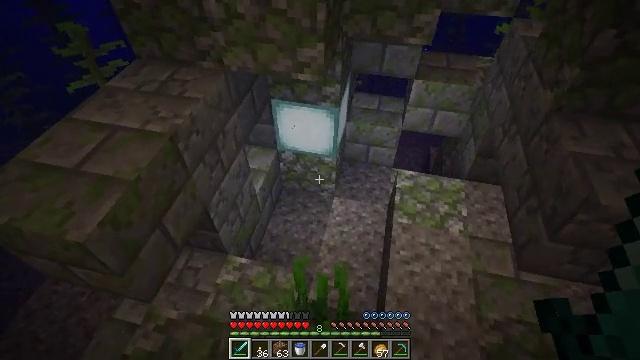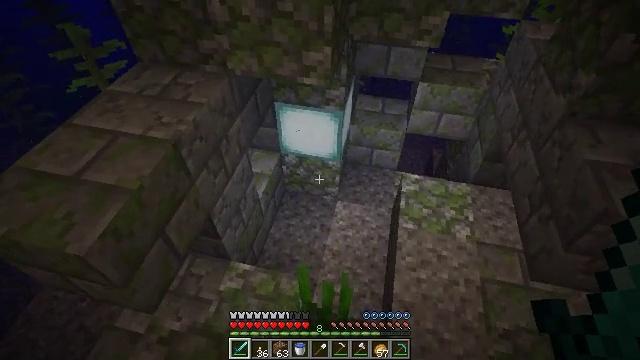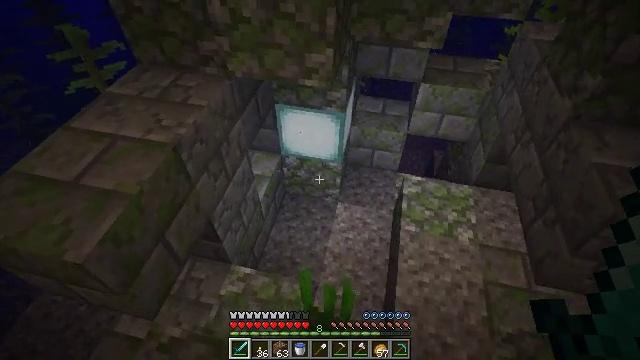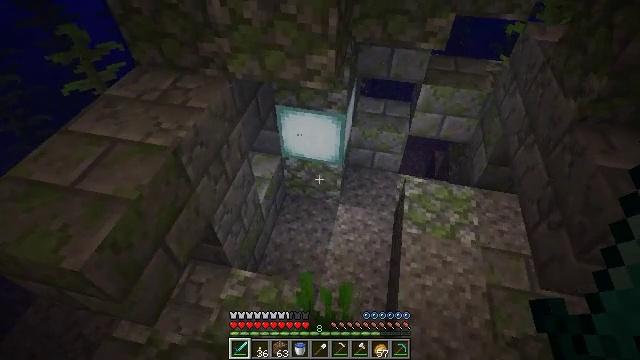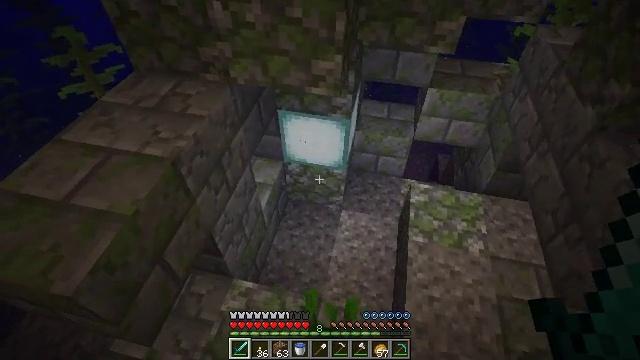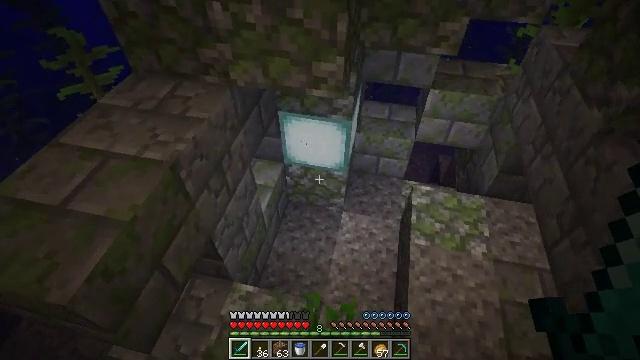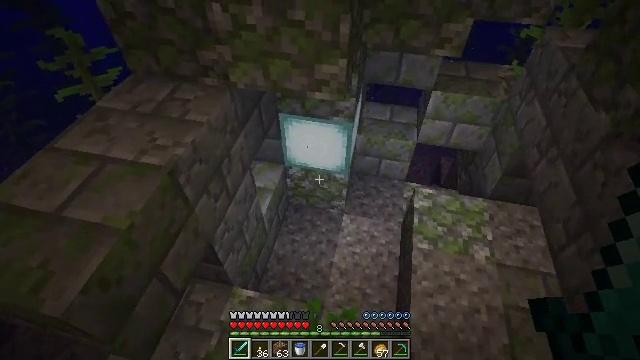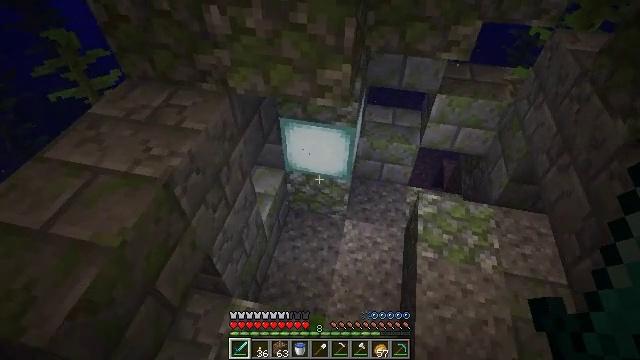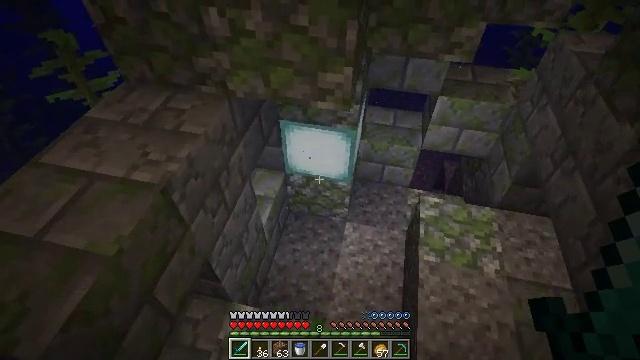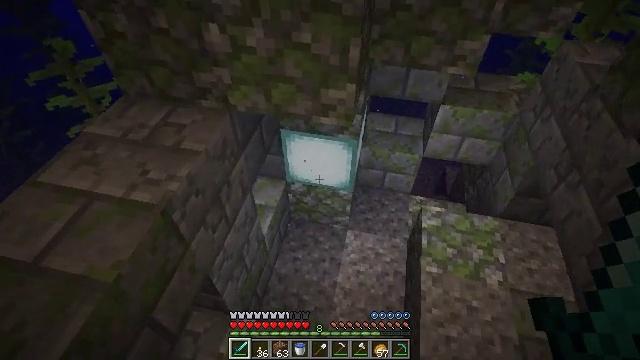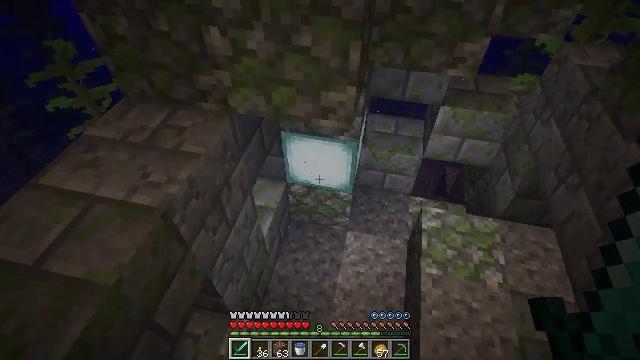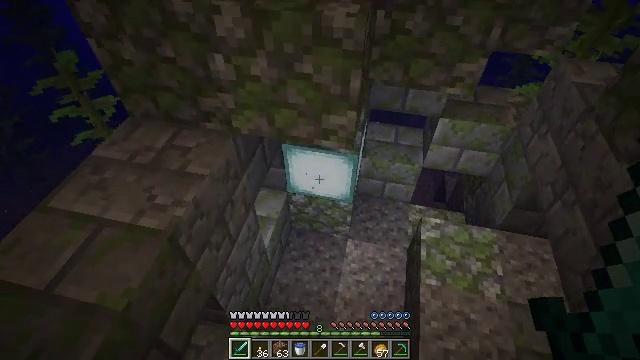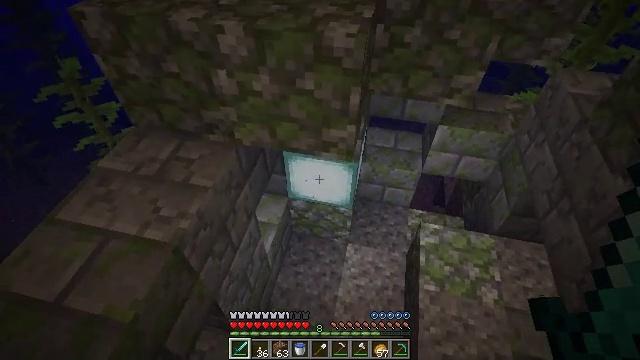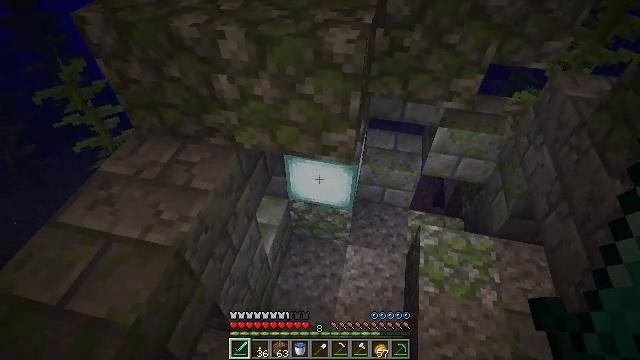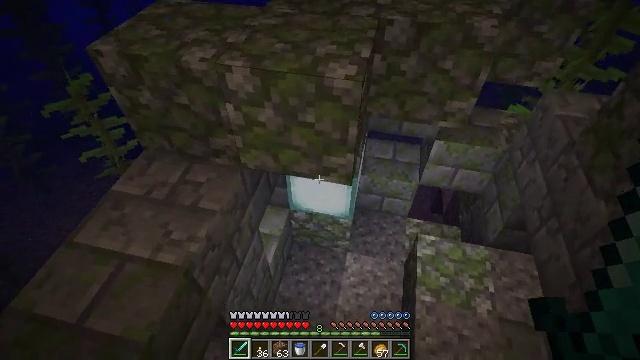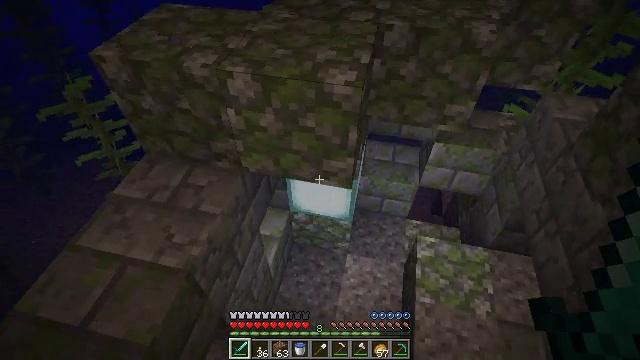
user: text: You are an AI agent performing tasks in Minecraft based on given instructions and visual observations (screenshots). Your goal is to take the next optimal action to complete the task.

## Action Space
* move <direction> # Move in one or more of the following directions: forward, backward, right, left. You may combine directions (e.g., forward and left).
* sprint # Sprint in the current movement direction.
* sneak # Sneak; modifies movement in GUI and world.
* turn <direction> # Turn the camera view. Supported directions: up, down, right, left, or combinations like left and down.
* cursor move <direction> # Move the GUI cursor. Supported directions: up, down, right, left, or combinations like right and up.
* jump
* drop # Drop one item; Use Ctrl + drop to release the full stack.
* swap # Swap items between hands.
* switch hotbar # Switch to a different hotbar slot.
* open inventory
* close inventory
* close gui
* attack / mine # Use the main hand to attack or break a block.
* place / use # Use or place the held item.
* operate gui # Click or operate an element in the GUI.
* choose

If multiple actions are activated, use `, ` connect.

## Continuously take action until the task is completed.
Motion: motion action
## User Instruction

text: Break the glowing sea lantern block.
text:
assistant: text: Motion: move forward
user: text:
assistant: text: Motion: move forward
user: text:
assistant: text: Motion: move forward
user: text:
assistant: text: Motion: move forward
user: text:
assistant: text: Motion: move forward
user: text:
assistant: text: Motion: move forward
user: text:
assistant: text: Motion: move forward
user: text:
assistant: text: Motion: jump
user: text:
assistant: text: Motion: jump
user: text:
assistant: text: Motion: jump
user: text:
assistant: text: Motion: jump
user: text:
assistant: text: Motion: jump
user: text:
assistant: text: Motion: jump
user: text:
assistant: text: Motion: jump
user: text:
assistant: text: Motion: jump
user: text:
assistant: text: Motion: jump
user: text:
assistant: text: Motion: jump
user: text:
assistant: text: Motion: jump
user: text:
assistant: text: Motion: jump
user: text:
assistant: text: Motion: turn right and down, jump
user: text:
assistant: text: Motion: turn right and down, jump
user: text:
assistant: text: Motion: turn right and down, jump
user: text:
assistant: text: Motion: turn right, jump
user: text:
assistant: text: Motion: jump
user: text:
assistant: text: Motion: jump
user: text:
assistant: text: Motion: jump
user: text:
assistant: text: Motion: jump
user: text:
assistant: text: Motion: jump
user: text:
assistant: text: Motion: jump
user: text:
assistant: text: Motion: jump